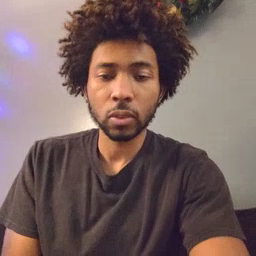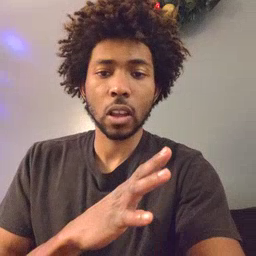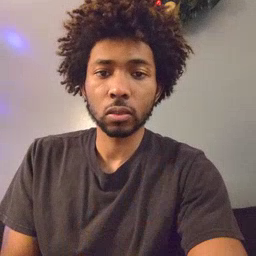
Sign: fine